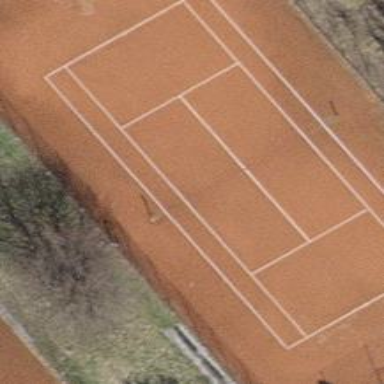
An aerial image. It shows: Tennis court on pitch.